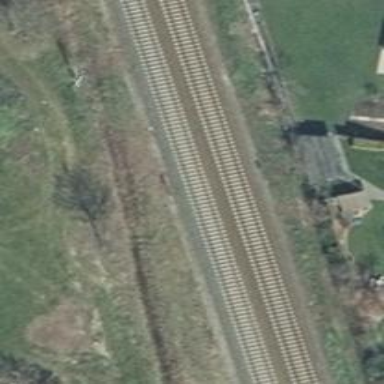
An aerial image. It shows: Railway signal.